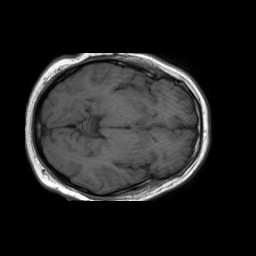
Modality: T1w
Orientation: axial
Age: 67
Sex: male
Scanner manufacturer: philips
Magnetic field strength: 1.5 T
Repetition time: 0.549 s
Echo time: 0.011 s